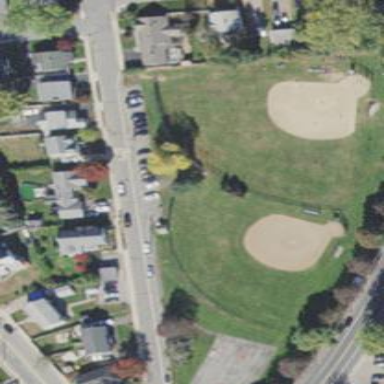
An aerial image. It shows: Baseball pitch for leisure land activities.